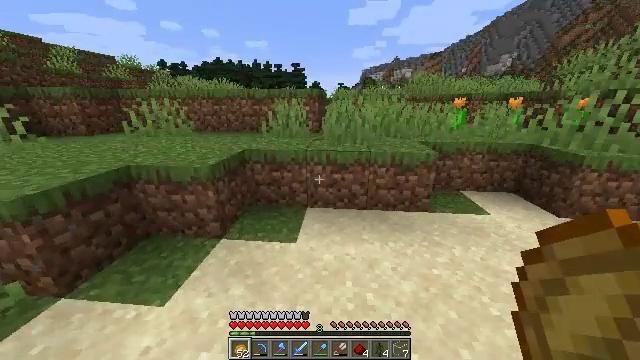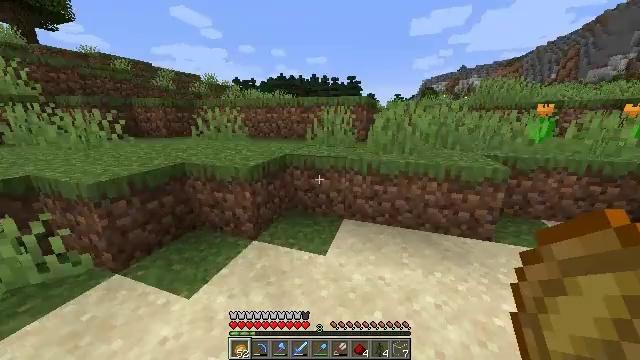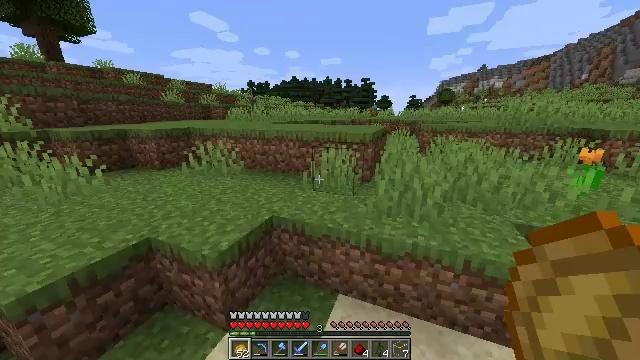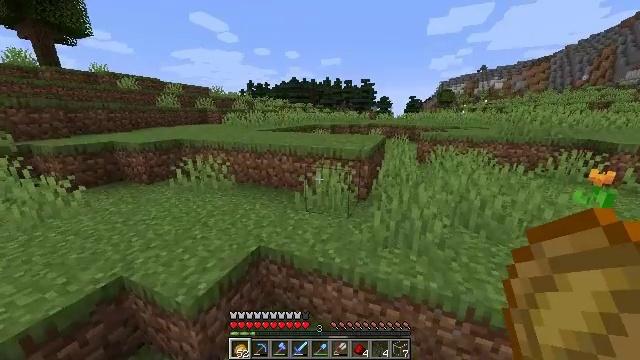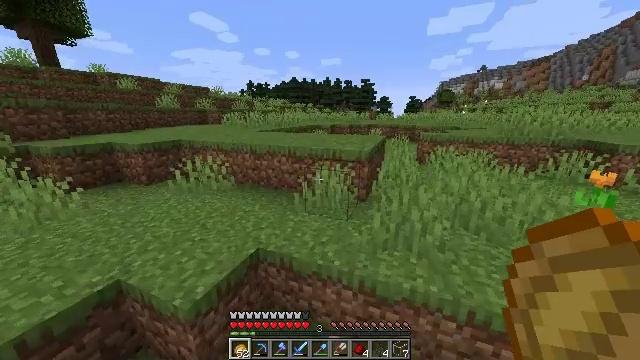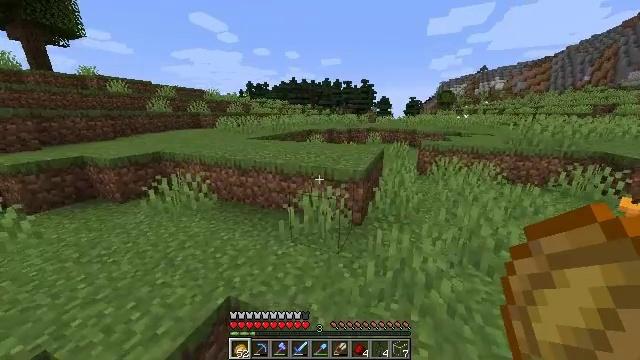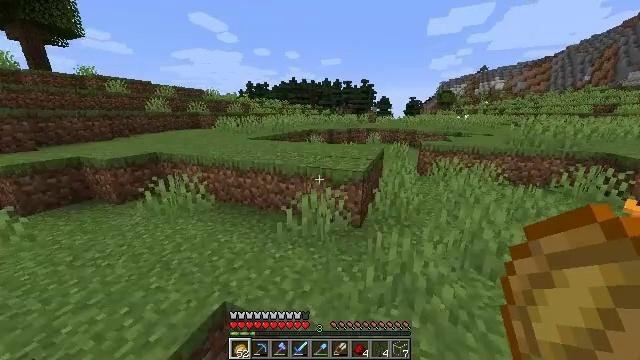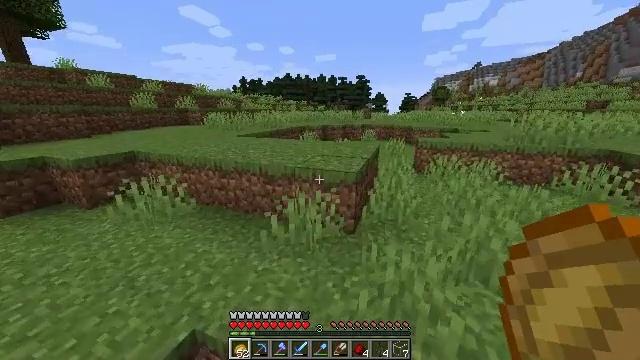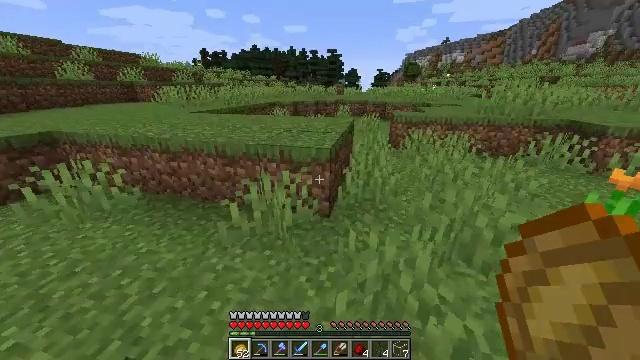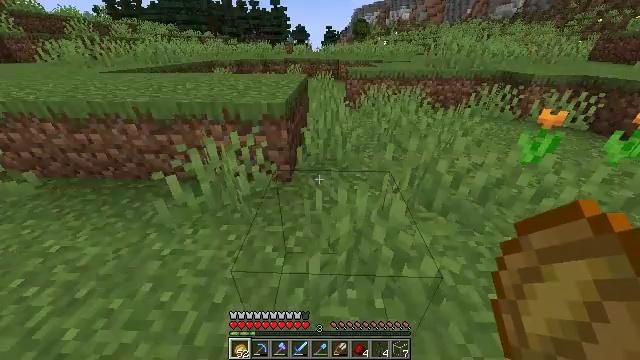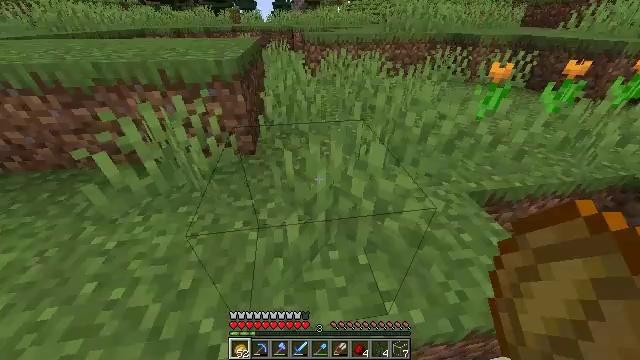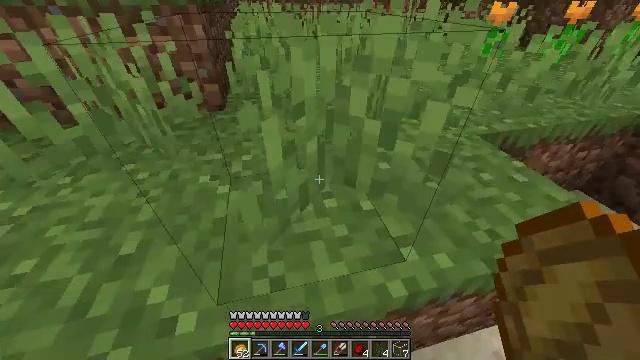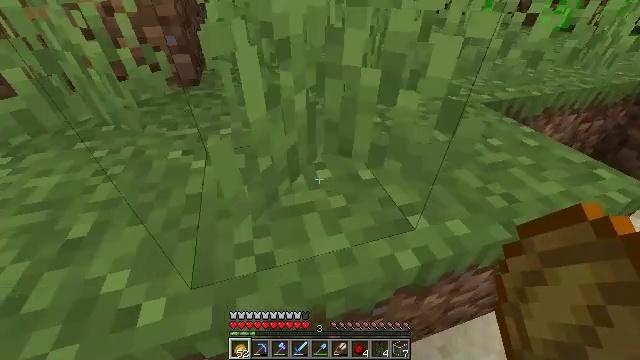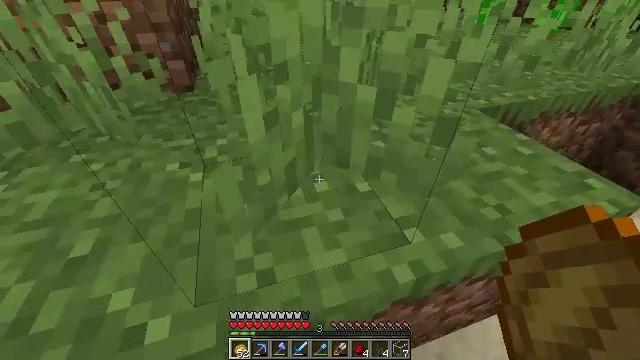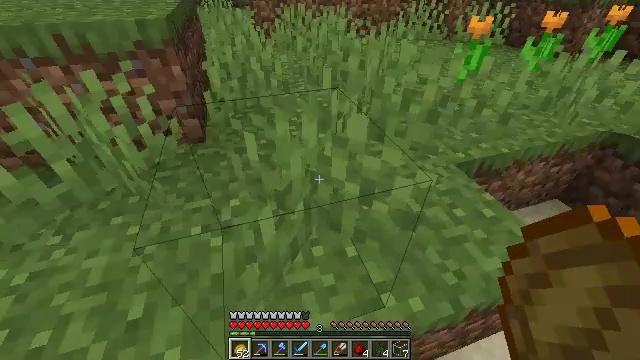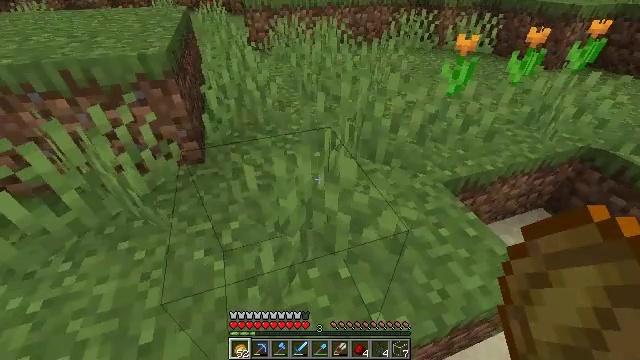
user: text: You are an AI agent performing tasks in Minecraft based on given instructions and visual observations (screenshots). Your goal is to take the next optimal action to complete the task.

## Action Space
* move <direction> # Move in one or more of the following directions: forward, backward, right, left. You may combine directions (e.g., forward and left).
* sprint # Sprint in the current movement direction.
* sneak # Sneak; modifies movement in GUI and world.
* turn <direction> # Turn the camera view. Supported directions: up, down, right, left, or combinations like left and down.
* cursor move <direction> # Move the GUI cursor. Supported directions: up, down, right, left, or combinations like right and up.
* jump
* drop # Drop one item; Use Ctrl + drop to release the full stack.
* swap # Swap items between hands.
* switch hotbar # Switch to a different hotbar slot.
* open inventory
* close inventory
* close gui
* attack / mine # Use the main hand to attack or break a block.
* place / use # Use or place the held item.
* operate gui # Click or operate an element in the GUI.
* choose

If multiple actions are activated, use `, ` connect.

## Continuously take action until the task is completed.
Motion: motion action
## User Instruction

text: Break the orange tulip to gather it.
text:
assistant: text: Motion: move forward, sprint, turn left and up, jump
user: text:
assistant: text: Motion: move forward, sprint, turn left, jump
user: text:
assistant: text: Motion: move forward, sprint, jump
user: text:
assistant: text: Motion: move forward, jump
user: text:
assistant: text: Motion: move forward, jump
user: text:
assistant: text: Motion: move forward, jump
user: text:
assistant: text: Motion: move forward, turn right, jump
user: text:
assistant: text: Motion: move forward, turn right and down, jump
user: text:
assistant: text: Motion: move forward, turn right and down, jump
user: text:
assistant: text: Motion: move forward, turn right and down, jump
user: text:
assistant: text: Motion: move forward, turn right and down, jump
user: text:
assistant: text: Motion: move forward, sprint, turn right, jump
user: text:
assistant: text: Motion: move forward, sprint, jump
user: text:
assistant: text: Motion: move forward, sprint, jump
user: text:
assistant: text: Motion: move forward, sprint, turn right, jump
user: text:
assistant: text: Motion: move forward, turn right, jump
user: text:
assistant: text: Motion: move forward, turn right, jump
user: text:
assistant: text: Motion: move forward, turn right, jump
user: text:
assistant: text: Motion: move forward, turn right, jump
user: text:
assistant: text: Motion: move forward, turn right, jump
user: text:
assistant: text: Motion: move forward, turn right and up
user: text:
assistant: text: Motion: move forward, turn up
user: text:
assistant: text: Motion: move forward, turn up
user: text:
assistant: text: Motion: move forward, turn up
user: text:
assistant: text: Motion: move forward, turn right and up
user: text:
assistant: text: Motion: move forward
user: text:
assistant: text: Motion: move forward
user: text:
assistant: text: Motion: move forward, turn down
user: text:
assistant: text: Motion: move forward, turn down
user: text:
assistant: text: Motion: turn down